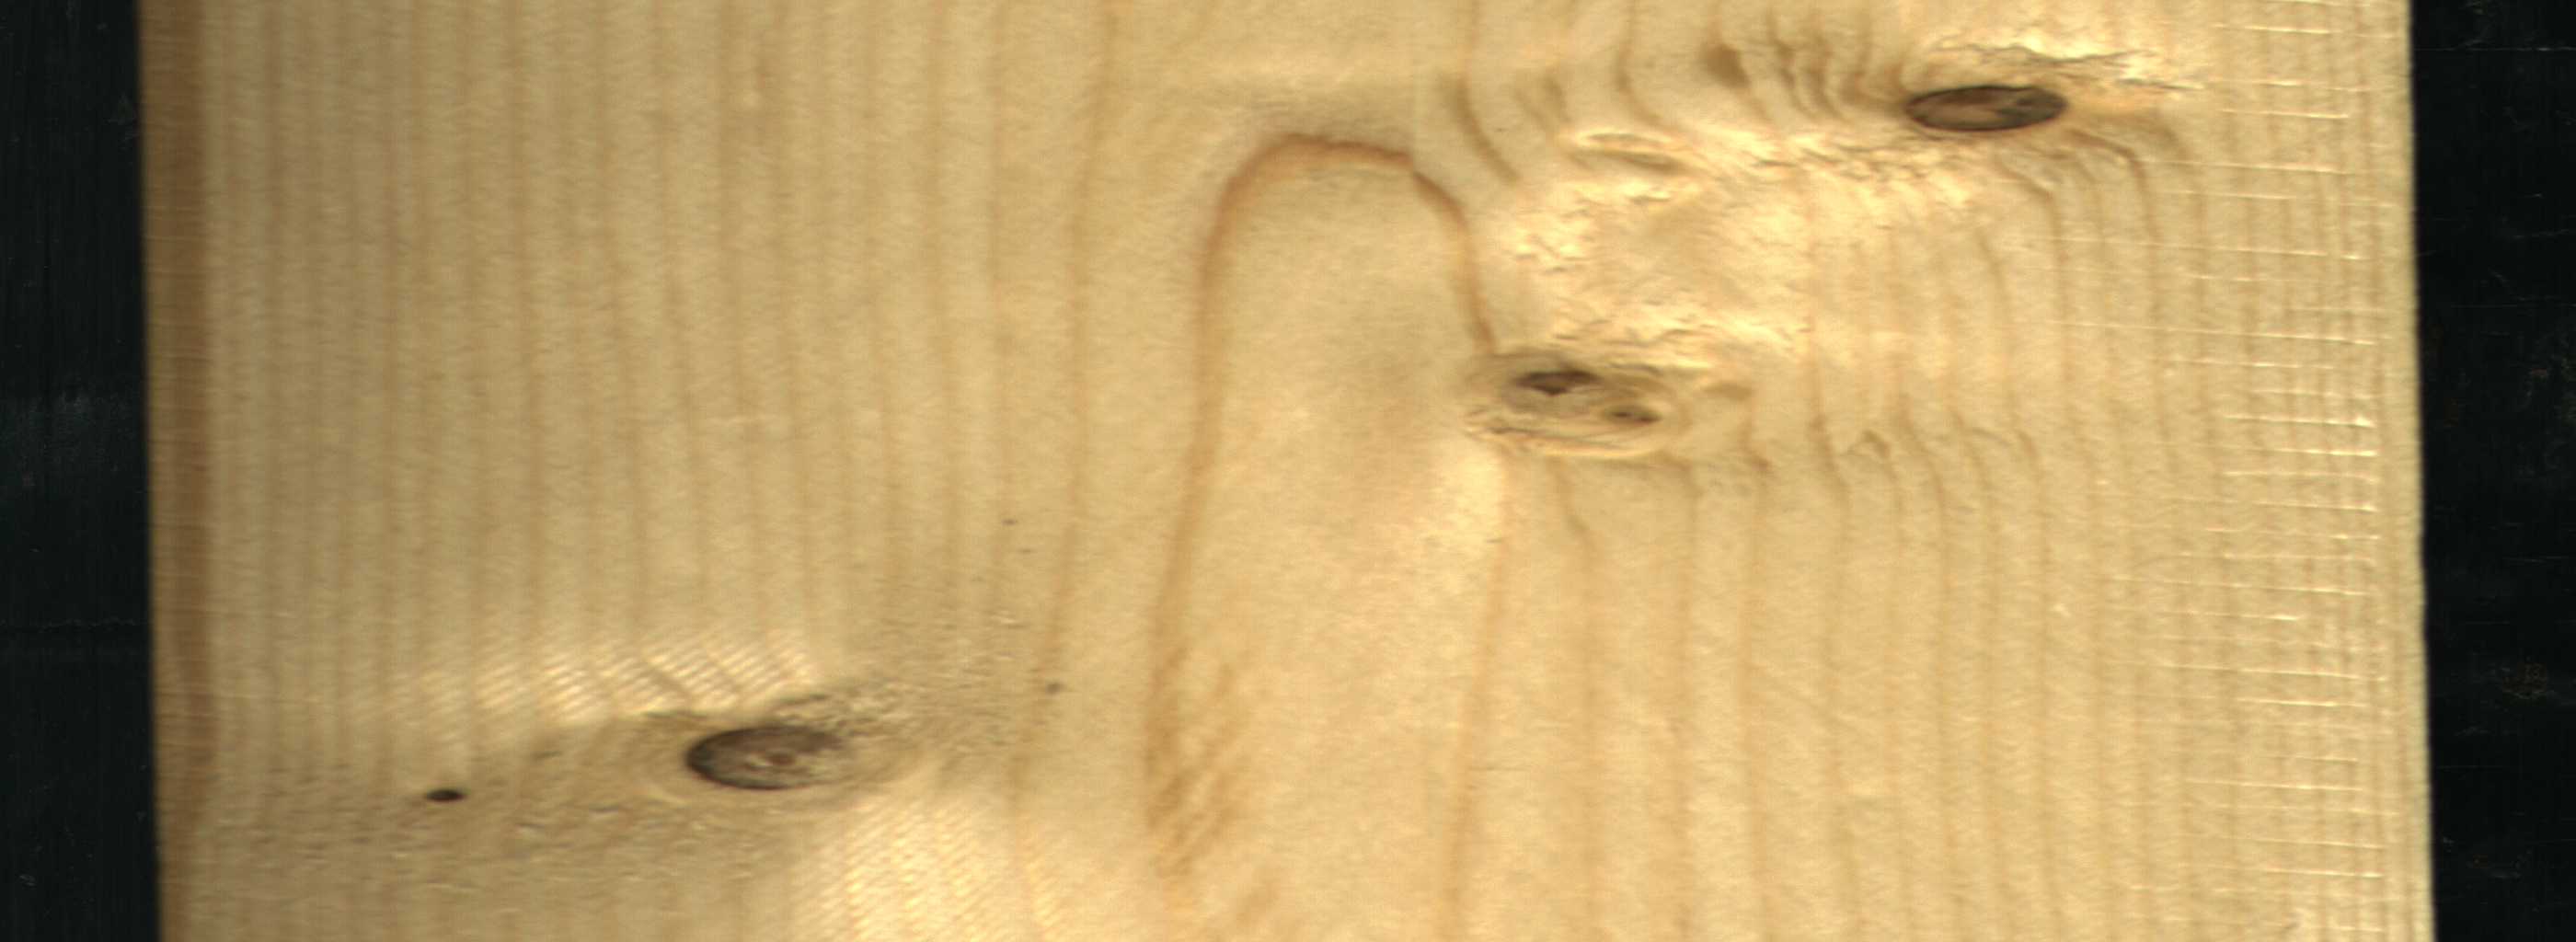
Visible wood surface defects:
Dead_Knot
Dead_Knot
Dead_Knot
Live_Knot